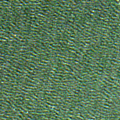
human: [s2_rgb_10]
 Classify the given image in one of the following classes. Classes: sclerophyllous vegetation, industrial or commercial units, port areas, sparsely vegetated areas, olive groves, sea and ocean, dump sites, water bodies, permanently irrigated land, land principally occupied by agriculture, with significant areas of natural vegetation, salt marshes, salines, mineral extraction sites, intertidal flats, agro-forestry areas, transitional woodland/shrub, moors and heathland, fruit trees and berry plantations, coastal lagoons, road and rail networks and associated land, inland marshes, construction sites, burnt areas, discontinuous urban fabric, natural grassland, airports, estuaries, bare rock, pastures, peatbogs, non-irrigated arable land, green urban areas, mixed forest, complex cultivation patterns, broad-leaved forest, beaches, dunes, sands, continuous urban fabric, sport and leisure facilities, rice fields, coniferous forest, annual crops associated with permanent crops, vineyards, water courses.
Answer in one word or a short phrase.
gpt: sea and ocean